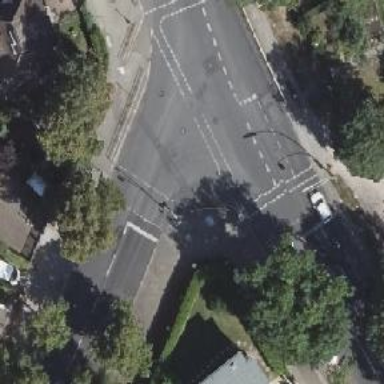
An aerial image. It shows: Road with traffic signals.